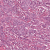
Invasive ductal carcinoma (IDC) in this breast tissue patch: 1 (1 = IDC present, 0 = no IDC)